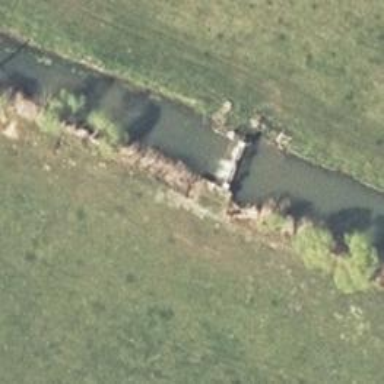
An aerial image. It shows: Weir along the waterway.